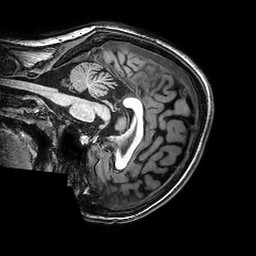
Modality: T1w
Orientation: sagittal
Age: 19
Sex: female
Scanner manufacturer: philips
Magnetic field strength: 3 T
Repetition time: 0.00822 s
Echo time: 0.00378 s